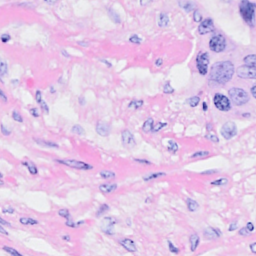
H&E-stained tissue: Breast